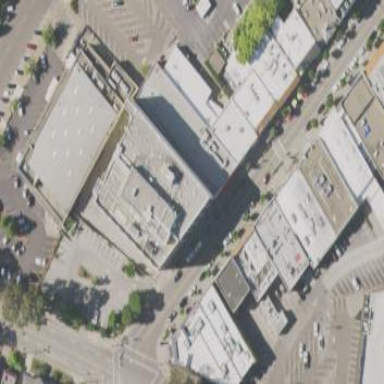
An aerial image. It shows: Building.